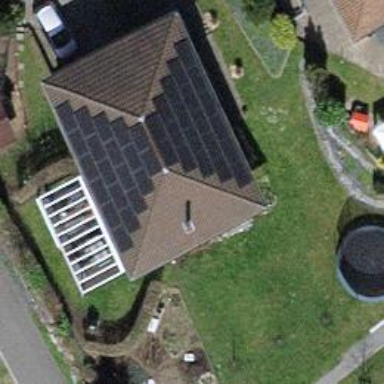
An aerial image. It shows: Solar power generator utilizing photovoltaic technology with solar photovoltaic panels.